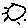
Label: sun